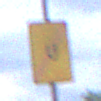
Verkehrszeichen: EndeUmleitung
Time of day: SunriseSunset
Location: Outdoor (Urban)
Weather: PartlyCloudy
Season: NotSpecified
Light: Natural